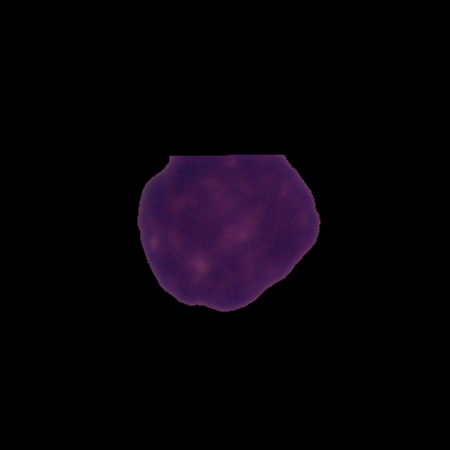
Label: healthy